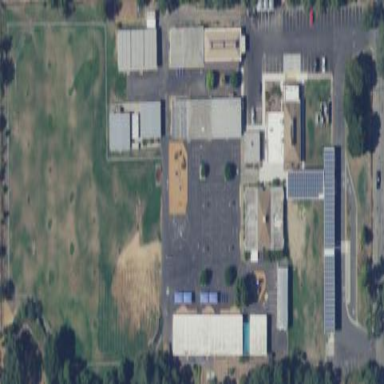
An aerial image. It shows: Elementary school.